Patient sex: M
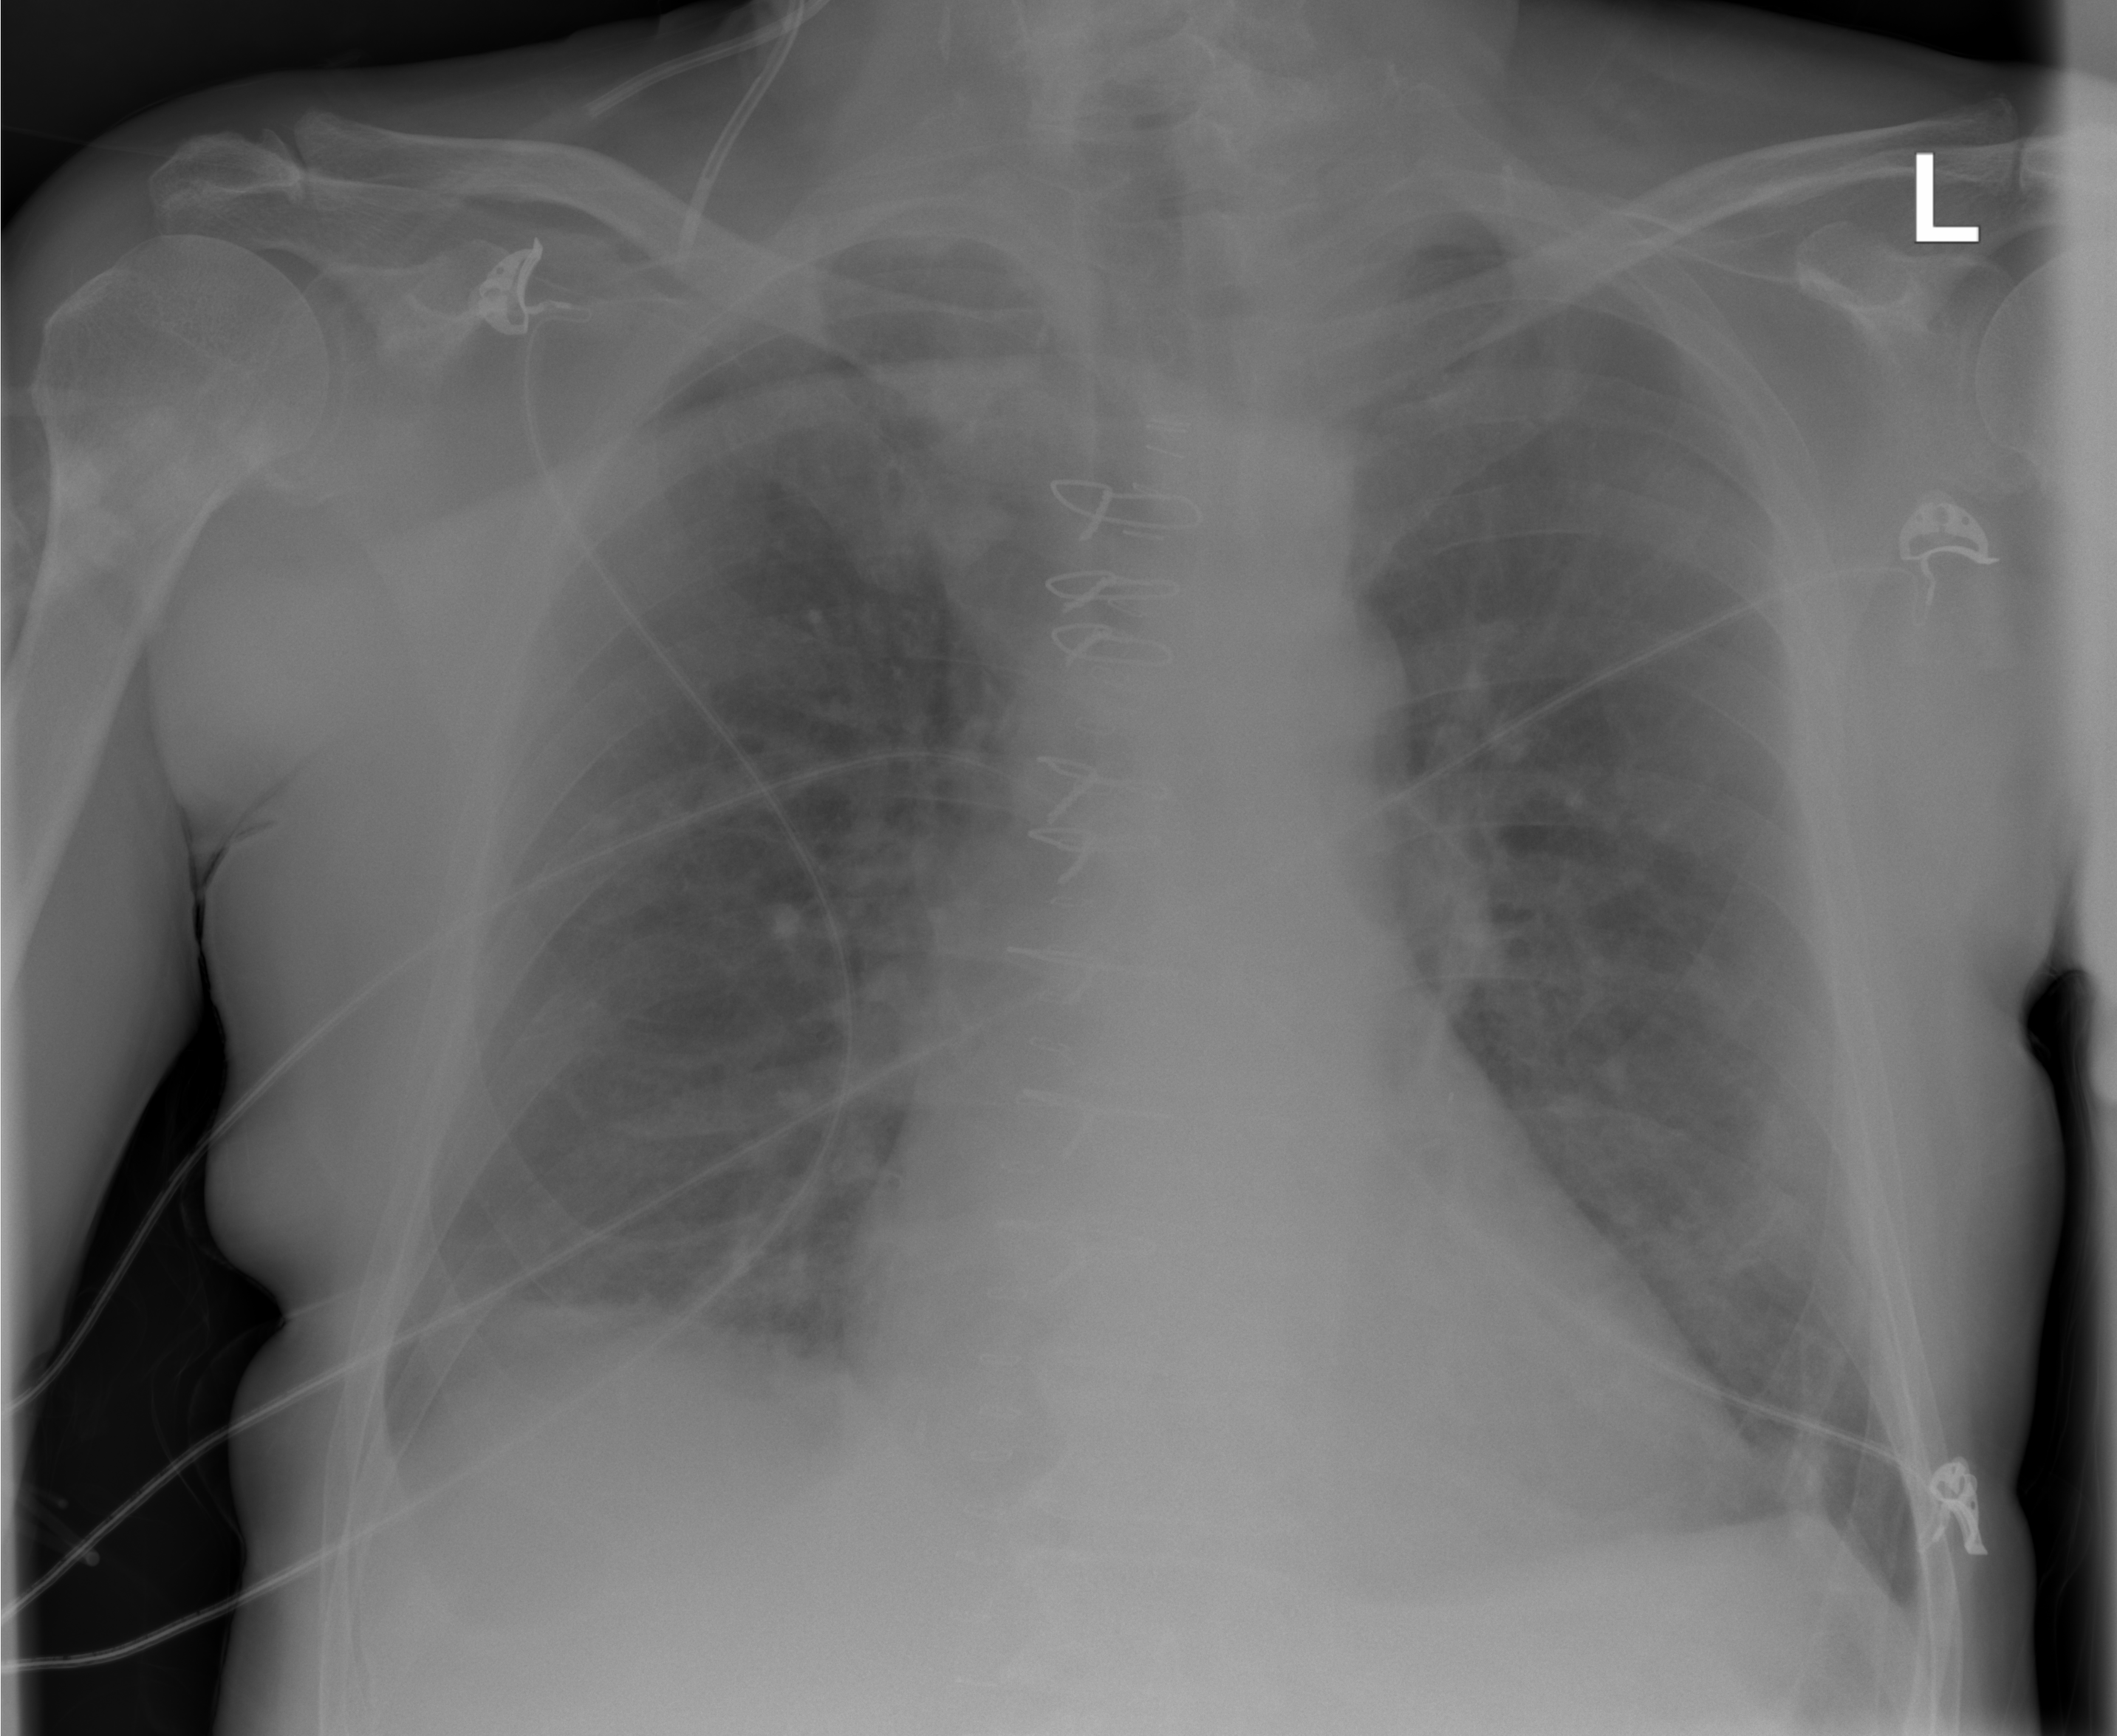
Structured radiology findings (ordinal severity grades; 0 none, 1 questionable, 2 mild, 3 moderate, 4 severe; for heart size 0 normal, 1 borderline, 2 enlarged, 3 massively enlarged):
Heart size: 2
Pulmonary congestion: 2
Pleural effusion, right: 2
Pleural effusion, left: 2
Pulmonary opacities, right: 0
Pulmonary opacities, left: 0
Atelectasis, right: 2
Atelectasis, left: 2